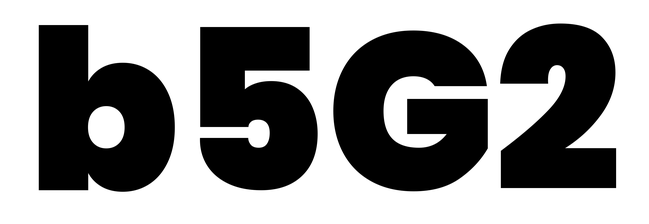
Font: Poppins-Black